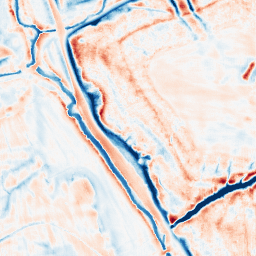
Category: edge_preserving
Decomposition family: bilateral
Decomposition parameters: d: 21
sigma_color: 150
sigma_space: 150
Upsampling method: fft_zeropad
Upsampling parameters: scale: 2
Upsampling scale: 2